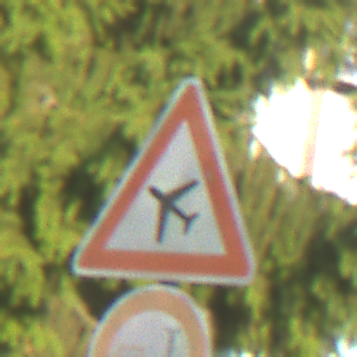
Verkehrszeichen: FlugbetriebRechts
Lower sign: VerbotUeberholenEinspurigeFahrzeuge
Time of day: SunriseSunset
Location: Outdoor (Suburban)
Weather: PartlyCloudy
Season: NotSpecified
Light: Natural